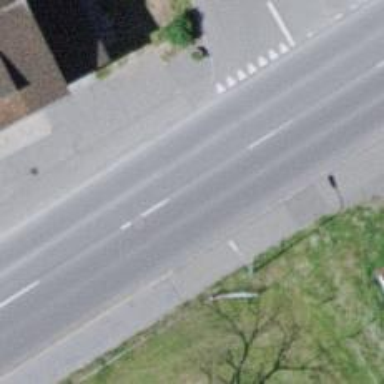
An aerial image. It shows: Zebra crossing on the road.